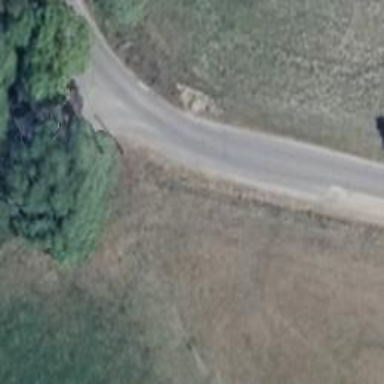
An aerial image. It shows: Unclassified road with asphalt surface.